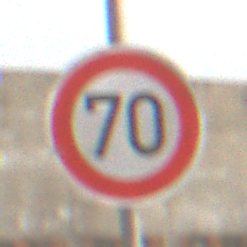
Verkehrszeichen: Geschwindigkeit70
Umgebung: Outdoor, Nature
Tageszeit: MorningAfternoon
Wetter: PartlyCloudy
Licht: Natural
Jahreszeit: Winter
Kontrast: MediumContrast